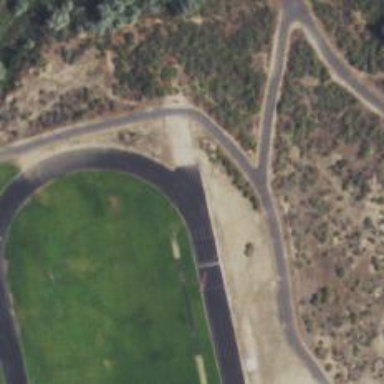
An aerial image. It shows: Track located within leisure land area.